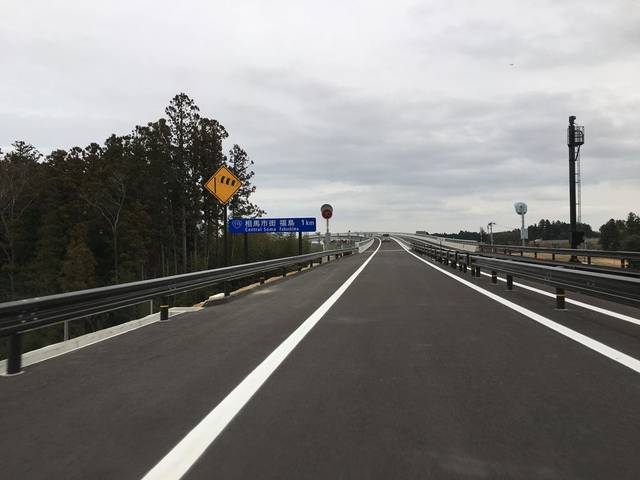
Region: Japan
Coordinates: 37.774, 140.894